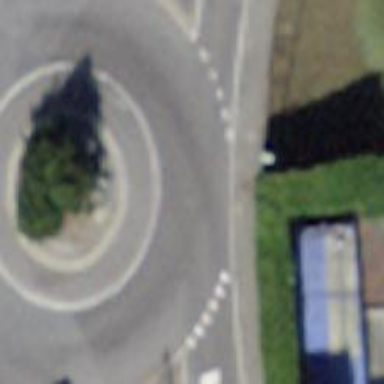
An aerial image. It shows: Secondary road made of asphalt leading to roundabout.